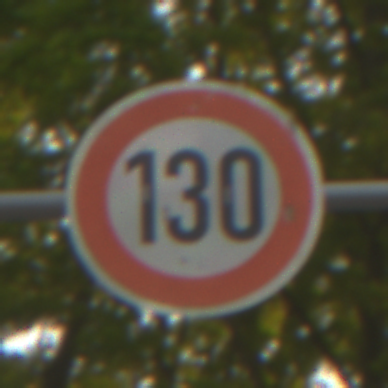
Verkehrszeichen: Geschwindigkeit130
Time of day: SunriseSunset
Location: Outdoor (RoadRail)
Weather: Clear
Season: NotSpecified
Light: Natural